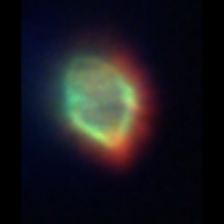
Taxon: Heterocapsa
Group: Dinoflagellates